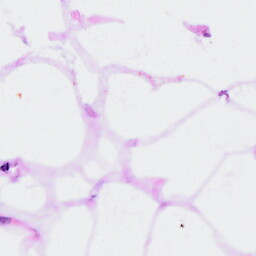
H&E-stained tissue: Breast